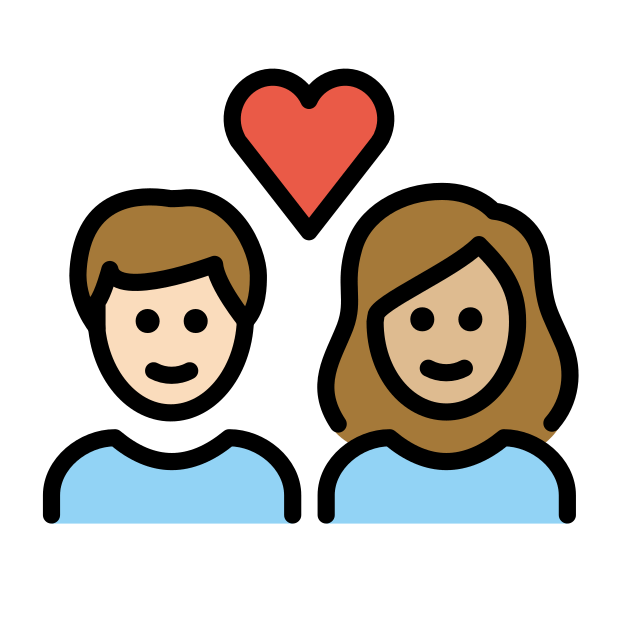
couple with heart: woman, man, light skin tone, medium-light skin tone